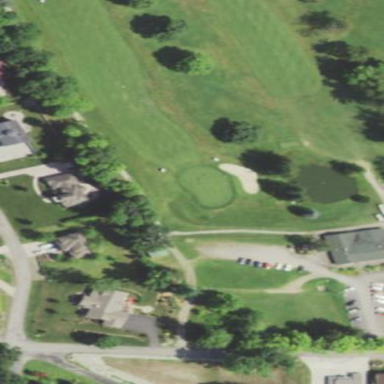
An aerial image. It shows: Grassy area designated for leisure. It is golf pitch with fairways.